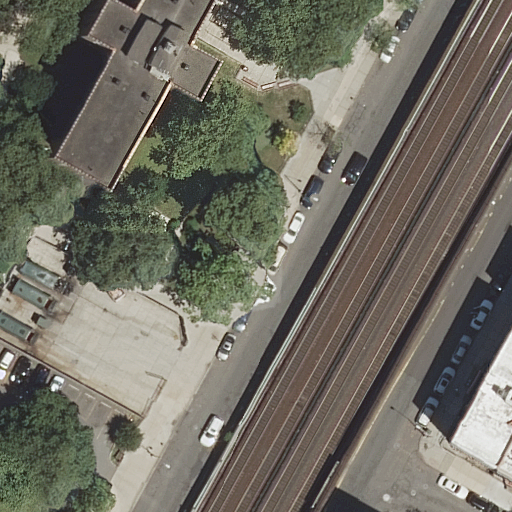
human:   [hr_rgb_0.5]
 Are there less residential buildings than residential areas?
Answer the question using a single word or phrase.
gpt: no

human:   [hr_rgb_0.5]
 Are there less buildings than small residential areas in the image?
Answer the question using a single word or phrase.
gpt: no

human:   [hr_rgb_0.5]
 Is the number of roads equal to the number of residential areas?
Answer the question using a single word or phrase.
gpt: no

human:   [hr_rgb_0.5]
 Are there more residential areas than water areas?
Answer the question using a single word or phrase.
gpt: yes

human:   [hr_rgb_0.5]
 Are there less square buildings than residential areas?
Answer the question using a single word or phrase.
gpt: yes

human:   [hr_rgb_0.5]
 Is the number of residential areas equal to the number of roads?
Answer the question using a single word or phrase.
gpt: no

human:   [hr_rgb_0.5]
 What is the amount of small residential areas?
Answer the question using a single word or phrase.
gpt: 0

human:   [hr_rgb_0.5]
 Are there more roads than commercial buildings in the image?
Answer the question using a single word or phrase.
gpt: yes

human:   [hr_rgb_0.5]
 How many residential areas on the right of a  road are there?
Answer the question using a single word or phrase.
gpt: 0

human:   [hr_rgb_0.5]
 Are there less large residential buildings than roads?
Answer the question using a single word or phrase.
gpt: yes

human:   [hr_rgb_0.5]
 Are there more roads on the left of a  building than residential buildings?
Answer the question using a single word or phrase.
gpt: yes

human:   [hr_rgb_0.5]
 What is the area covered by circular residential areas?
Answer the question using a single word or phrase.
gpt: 0m2

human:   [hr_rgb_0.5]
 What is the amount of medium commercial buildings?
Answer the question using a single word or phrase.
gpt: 0

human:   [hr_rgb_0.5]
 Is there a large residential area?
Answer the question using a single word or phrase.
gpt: yes

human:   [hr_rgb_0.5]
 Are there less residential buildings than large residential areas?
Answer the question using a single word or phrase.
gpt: no

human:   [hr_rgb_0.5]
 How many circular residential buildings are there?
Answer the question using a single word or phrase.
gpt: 0

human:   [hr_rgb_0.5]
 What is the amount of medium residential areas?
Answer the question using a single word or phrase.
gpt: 0

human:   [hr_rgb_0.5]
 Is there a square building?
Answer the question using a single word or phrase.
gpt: no

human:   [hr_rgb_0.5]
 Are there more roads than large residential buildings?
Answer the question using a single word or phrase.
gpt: yes

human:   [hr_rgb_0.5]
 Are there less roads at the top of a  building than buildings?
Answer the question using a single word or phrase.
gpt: no

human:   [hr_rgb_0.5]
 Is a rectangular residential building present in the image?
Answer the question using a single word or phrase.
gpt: yes

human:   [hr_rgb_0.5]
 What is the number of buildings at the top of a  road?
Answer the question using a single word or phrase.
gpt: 3

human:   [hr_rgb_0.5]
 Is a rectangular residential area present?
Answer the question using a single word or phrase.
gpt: yes

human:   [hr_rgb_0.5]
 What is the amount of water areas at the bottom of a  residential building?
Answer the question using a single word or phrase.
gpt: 0

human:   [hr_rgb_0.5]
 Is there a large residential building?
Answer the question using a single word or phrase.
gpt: no

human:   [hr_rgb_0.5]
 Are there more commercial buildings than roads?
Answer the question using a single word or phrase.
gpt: no

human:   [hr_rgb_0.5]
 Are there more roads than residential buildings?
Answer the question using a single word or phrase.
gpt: yes

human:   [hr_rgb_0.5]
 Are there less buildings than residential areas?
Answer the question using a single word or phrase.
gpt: no

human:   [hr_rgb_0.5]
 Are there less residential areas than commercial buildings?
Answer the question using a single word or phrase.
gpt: no

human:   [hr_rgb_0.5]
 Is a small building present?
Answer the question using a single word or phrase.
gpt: yes

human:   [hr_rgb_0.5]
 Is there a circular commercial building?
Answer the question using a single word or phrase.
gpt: no

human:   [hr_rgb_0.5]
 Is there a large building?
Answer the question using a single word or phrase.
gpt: no

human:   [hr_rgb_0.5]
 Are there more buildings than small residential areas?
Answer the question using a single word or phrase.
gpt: yes

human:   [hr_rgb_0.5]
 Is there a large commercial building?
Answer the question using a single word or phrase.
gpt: no

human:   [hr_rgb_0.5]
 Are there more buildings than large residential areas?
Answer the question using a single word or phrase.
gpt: yes

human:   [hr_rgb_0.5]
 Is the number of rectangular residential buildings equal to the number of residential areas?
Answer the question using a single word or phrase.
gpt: yes